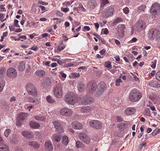
Tumor epithelial tissue: yes
Tumor-associated stroma tissue: yes
Normal tissue: no